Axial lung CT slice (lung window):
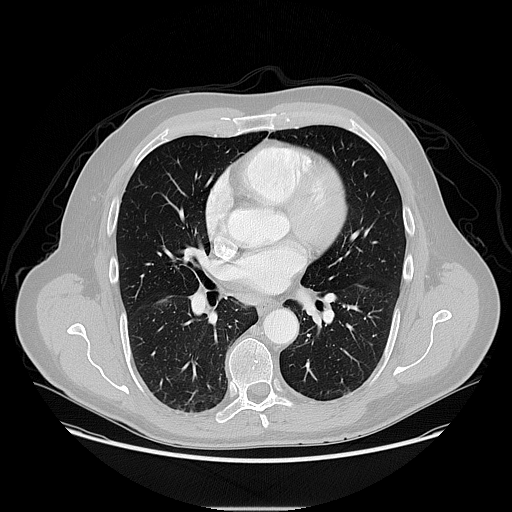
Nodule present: no